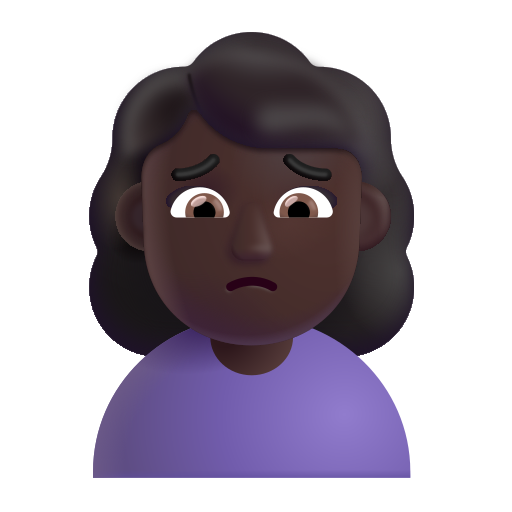
woman frowning color dark